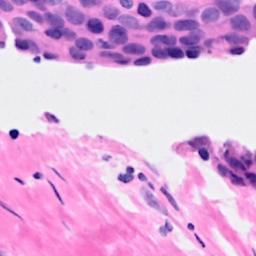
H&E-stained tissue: Breast